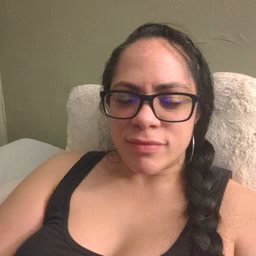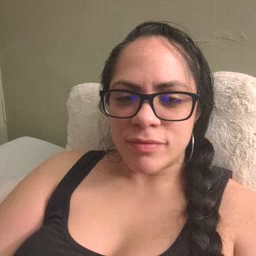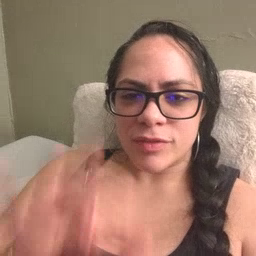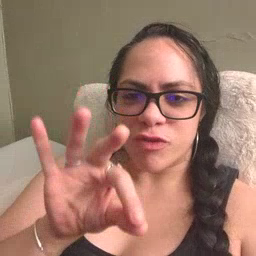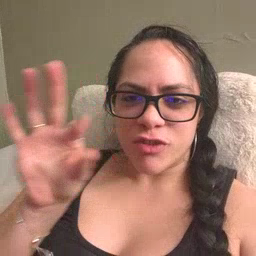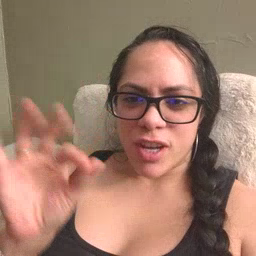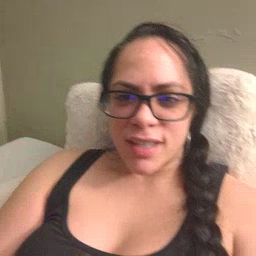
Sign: frenchfries